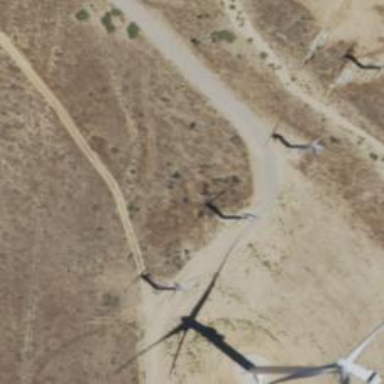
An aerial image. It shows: Wind power generator utilizing wind turbines.